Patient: sex M, age 29
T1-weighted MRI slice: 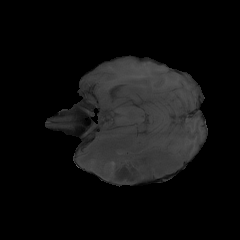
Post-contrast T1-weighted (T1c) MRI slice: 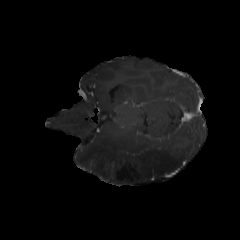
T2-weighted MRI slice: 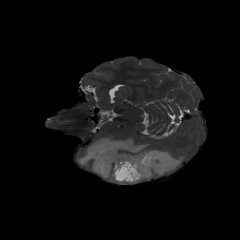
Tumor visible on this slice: yes
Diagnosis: Astrocytoma, IDH-mutant
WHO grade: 4